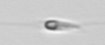
Label: flagellate_morphotype3